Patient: sex M, age 57
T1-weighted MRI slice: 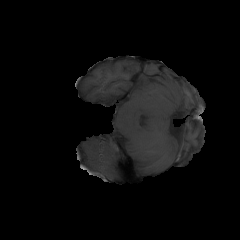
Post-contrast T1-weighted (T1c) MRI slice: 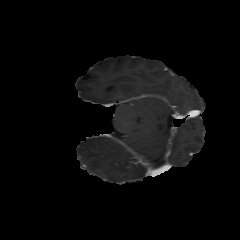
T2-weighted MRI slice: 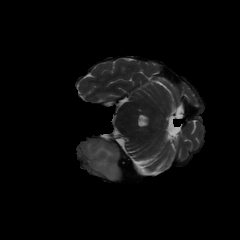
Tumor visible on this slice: yes
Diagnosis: Glioblastoma, IDH-wildtype
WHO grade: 4